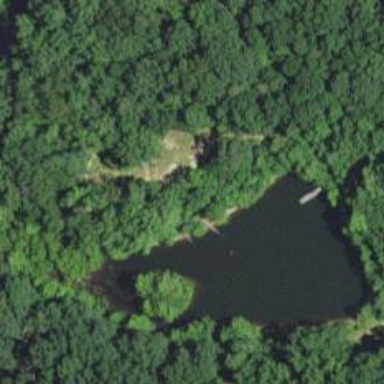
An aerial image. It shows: Pond with natural water.